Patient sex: M
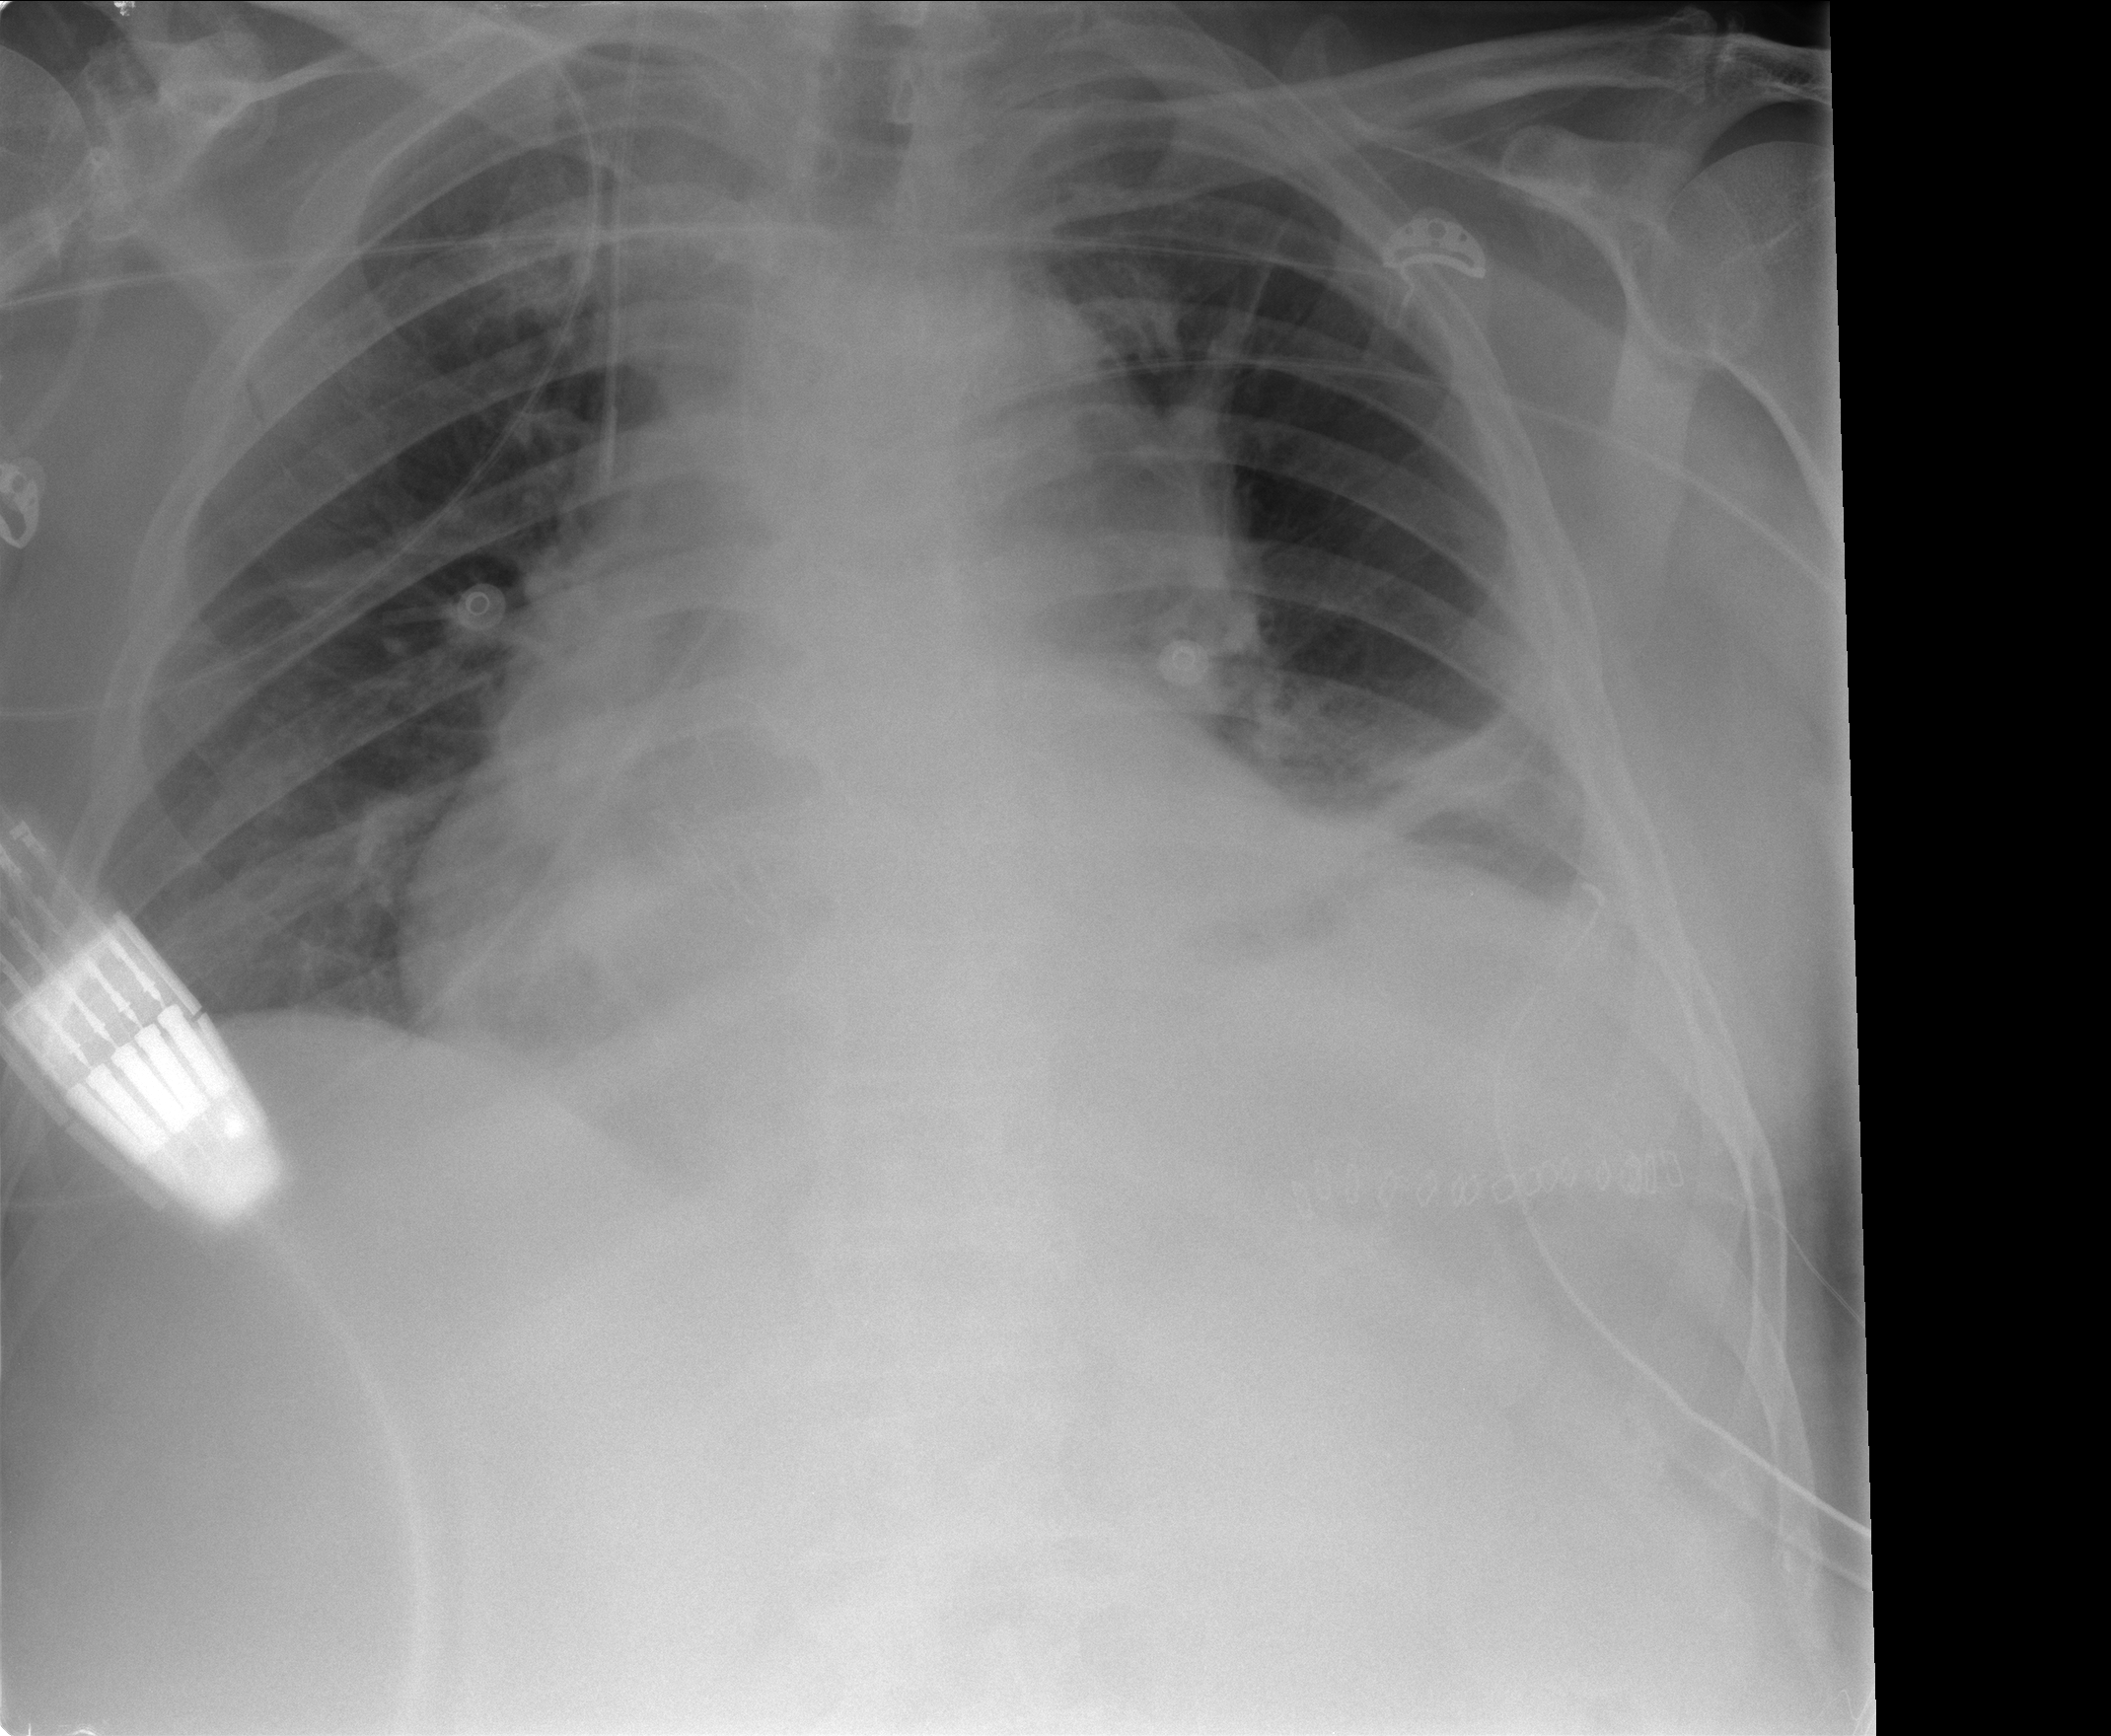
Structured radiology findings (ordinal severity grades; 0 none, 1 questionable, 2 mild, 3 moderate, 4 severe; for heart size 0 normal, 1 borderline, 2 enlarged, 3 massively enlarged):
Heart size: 2
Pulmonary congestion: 0
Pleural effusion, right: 2
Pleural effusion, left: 2
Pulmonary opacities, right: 0
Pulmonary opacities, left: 0
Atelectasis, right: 0
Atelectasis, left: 2